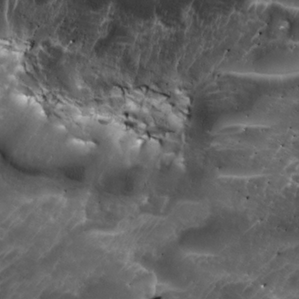
Label: non_frost